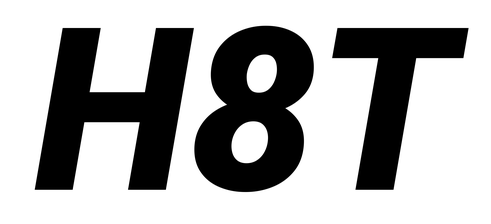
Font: Roboto-Italic_Black_Italic